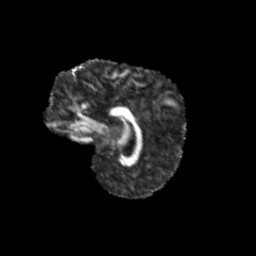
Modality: FA
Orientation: sagittal
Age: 11
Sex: female
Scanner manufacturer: siemens
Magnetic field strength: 3 T
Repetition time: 3.8 s
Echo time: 0.07 s